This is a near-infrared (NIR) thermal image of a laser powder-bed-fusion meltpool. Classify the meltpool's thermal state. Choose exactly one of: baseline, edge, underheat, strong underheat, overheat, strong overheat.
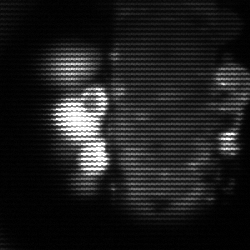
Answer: strong underheat